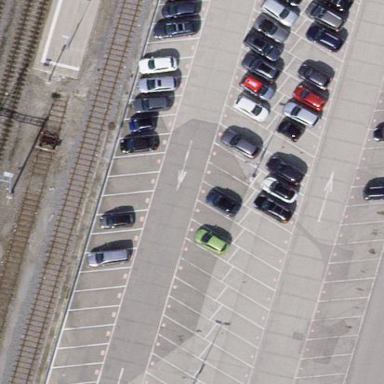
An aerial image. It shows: Park and ride parking facility with surface parking.